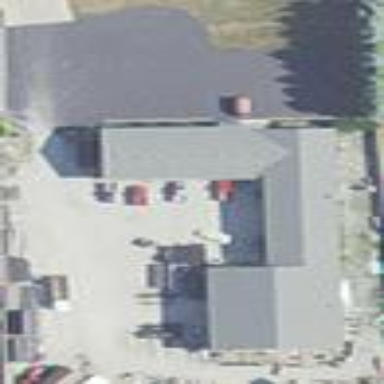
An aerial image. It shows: Parking area.